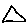
Label: triangle